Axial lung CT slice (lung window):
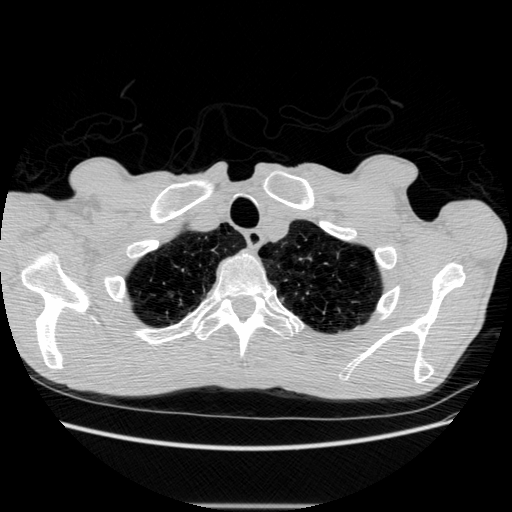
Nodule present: no